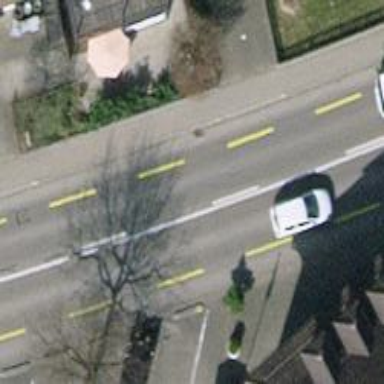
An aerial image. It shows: Asphalt road with primary importance. There are sidewalks on both sides and dedicated lane for cycling on both sides as well.